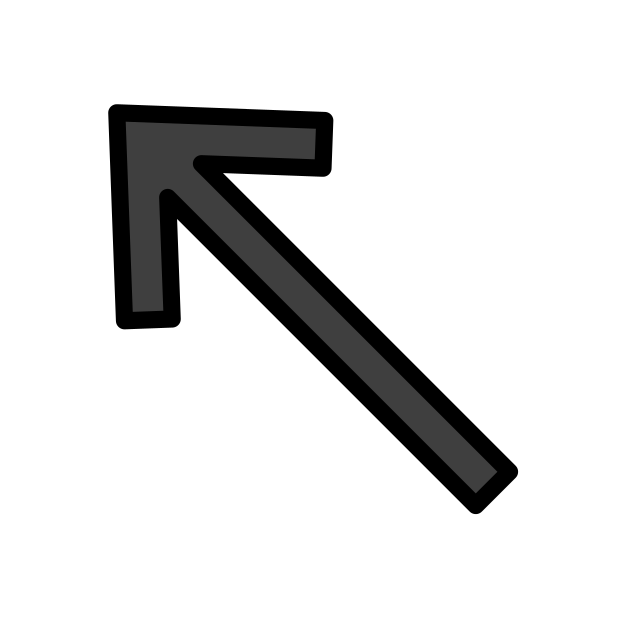
up-left arrow